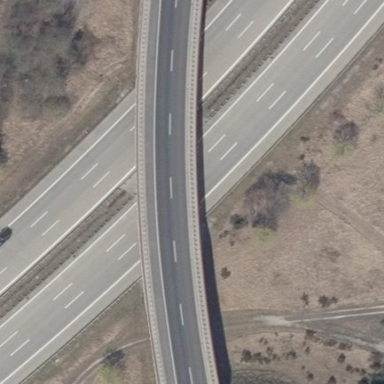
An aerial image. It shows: Bridge with beam structure.